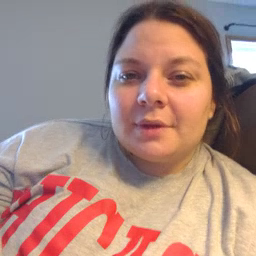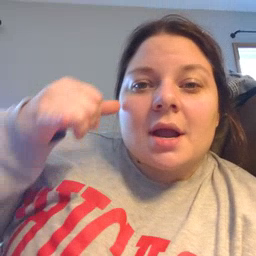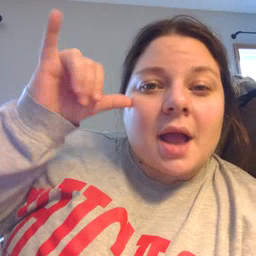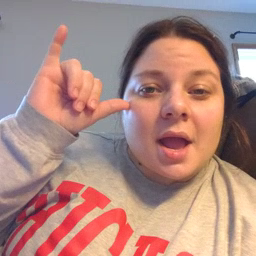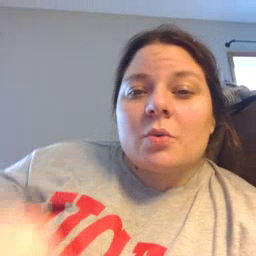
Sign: cow